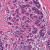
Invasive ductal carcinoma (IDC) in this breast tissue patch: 0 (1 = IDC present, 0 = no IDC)